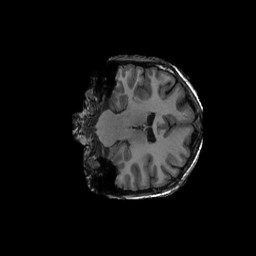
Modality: T1w
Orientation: coronal
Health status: ill
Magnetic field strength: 3 T